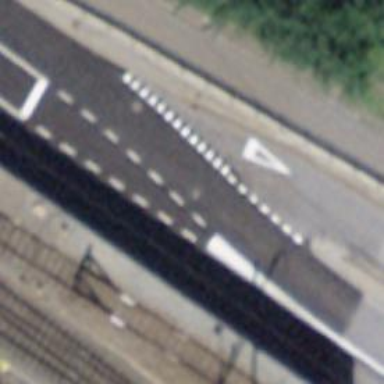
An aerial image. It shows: Road with "give way" sign.